Question: I am trying to subclass Pandas' DataFrame object.
'''
class AbundanceFrame(pd.DataFrame):
'Subclass of DataFrame used for creating simulated dataset with various component timeseries'
def __init__(self, days,*args,**kw):
'Constructor for AbundanceFrame class, must pass index of timeseries'
super(AbundanceFrame,self).__init__(index = days,*args,**kw)
self.steps = 0
self.monotonic = 0
'''
I have a number of other methods that add simulated time-series to the resulting AbundanceFrame. The resulting Abundance frame takes on this form:

I then want to apply poisson sampling noise to all data in the abundance frame.
'''
def apply_poisson_noise(self,keys=False):
temp = self.copy()
#print type(temp)
if keys != False:
for key in keys:
temp[key] = np.random.poisson(self[key])
else:
temp = self.apply(np.random.poisson)
return temp
'''
With the above I can create an AbundanceFrame without problems. However when I attempt to apply_poisson_noise() it returns a DataFrame and not an AbundanceFrame. I have been searching online and have not found a method for applying functions to DataFrames in place for pandas.
I would like to know how I can have this functionality and return an AbundanceFrame.
Thank you!
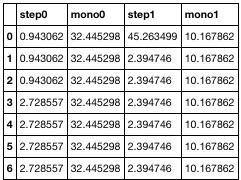
Answer: Solved the problem: (Building on the response of user4589964)
In apply_poisson_noise() I just call the AbundanceFrame constructor and give it the calculated data.
'''
from copy import deepcopy
class AbundanceFrame(pd.DataFrame):
'Subclass of DataFrame used for creating simulated dataset with various component timeseries'
def __init__(self, days,steps=0,monotonic=0,*args,**kw):
'Constructor for AbundanceFrame class, must pass index of timeseries'
super(AbundanceFrame,self).__init__(index = days,*args,**kw)
self.steps = steps
self.monotonic = monotonic
def apply_poisson_noise(self,keys=False):
temp = deepcopy(self)
if keys != False:
for key in keys:
temp[key] = np.random.poisson(self[key])
temp = AbundanceFrame(self.index, columns=self.columns, data = temp.values,
steps=self.steps, monotonic=self.monotonic)
else:
temp = AbundanceFrame(self.index, columns=self.columns, data = self.apply(np.random.poisson),
steps=self.steps, monotonic=self.monotonic)
return temp
'''